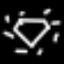
Label: diamond